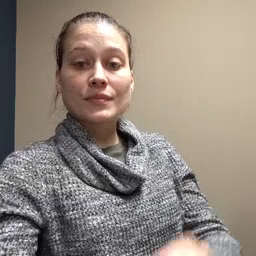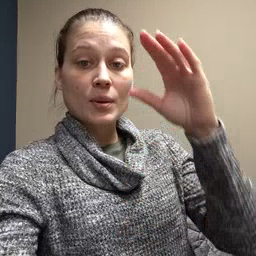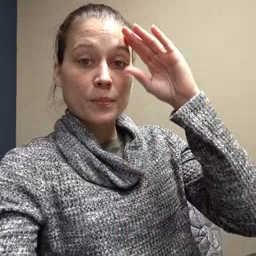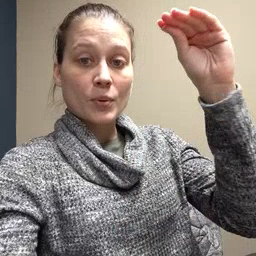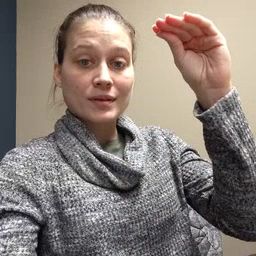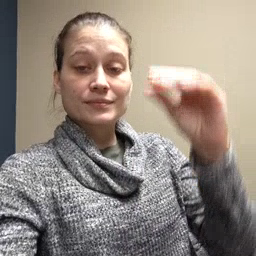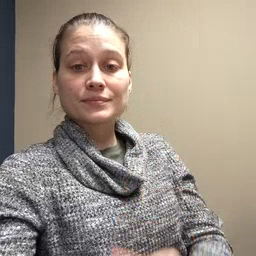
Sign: boy